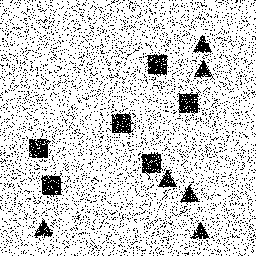
Squares: 6
Triangles: 6
Stars: 0
Total shapes: 12